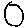
Label: circle